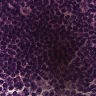
Metastatic tissue present: no